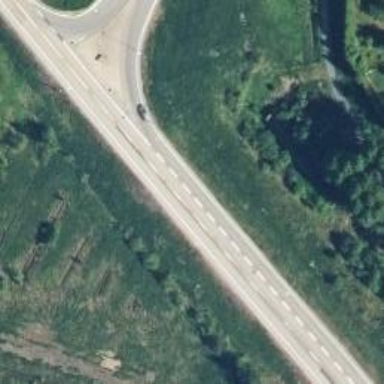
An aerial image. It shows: Motorway junction.